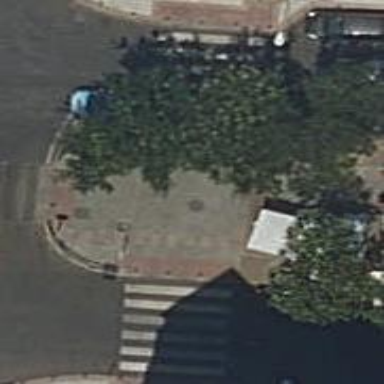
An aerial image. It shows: Footway made of paving stones.